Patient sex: F
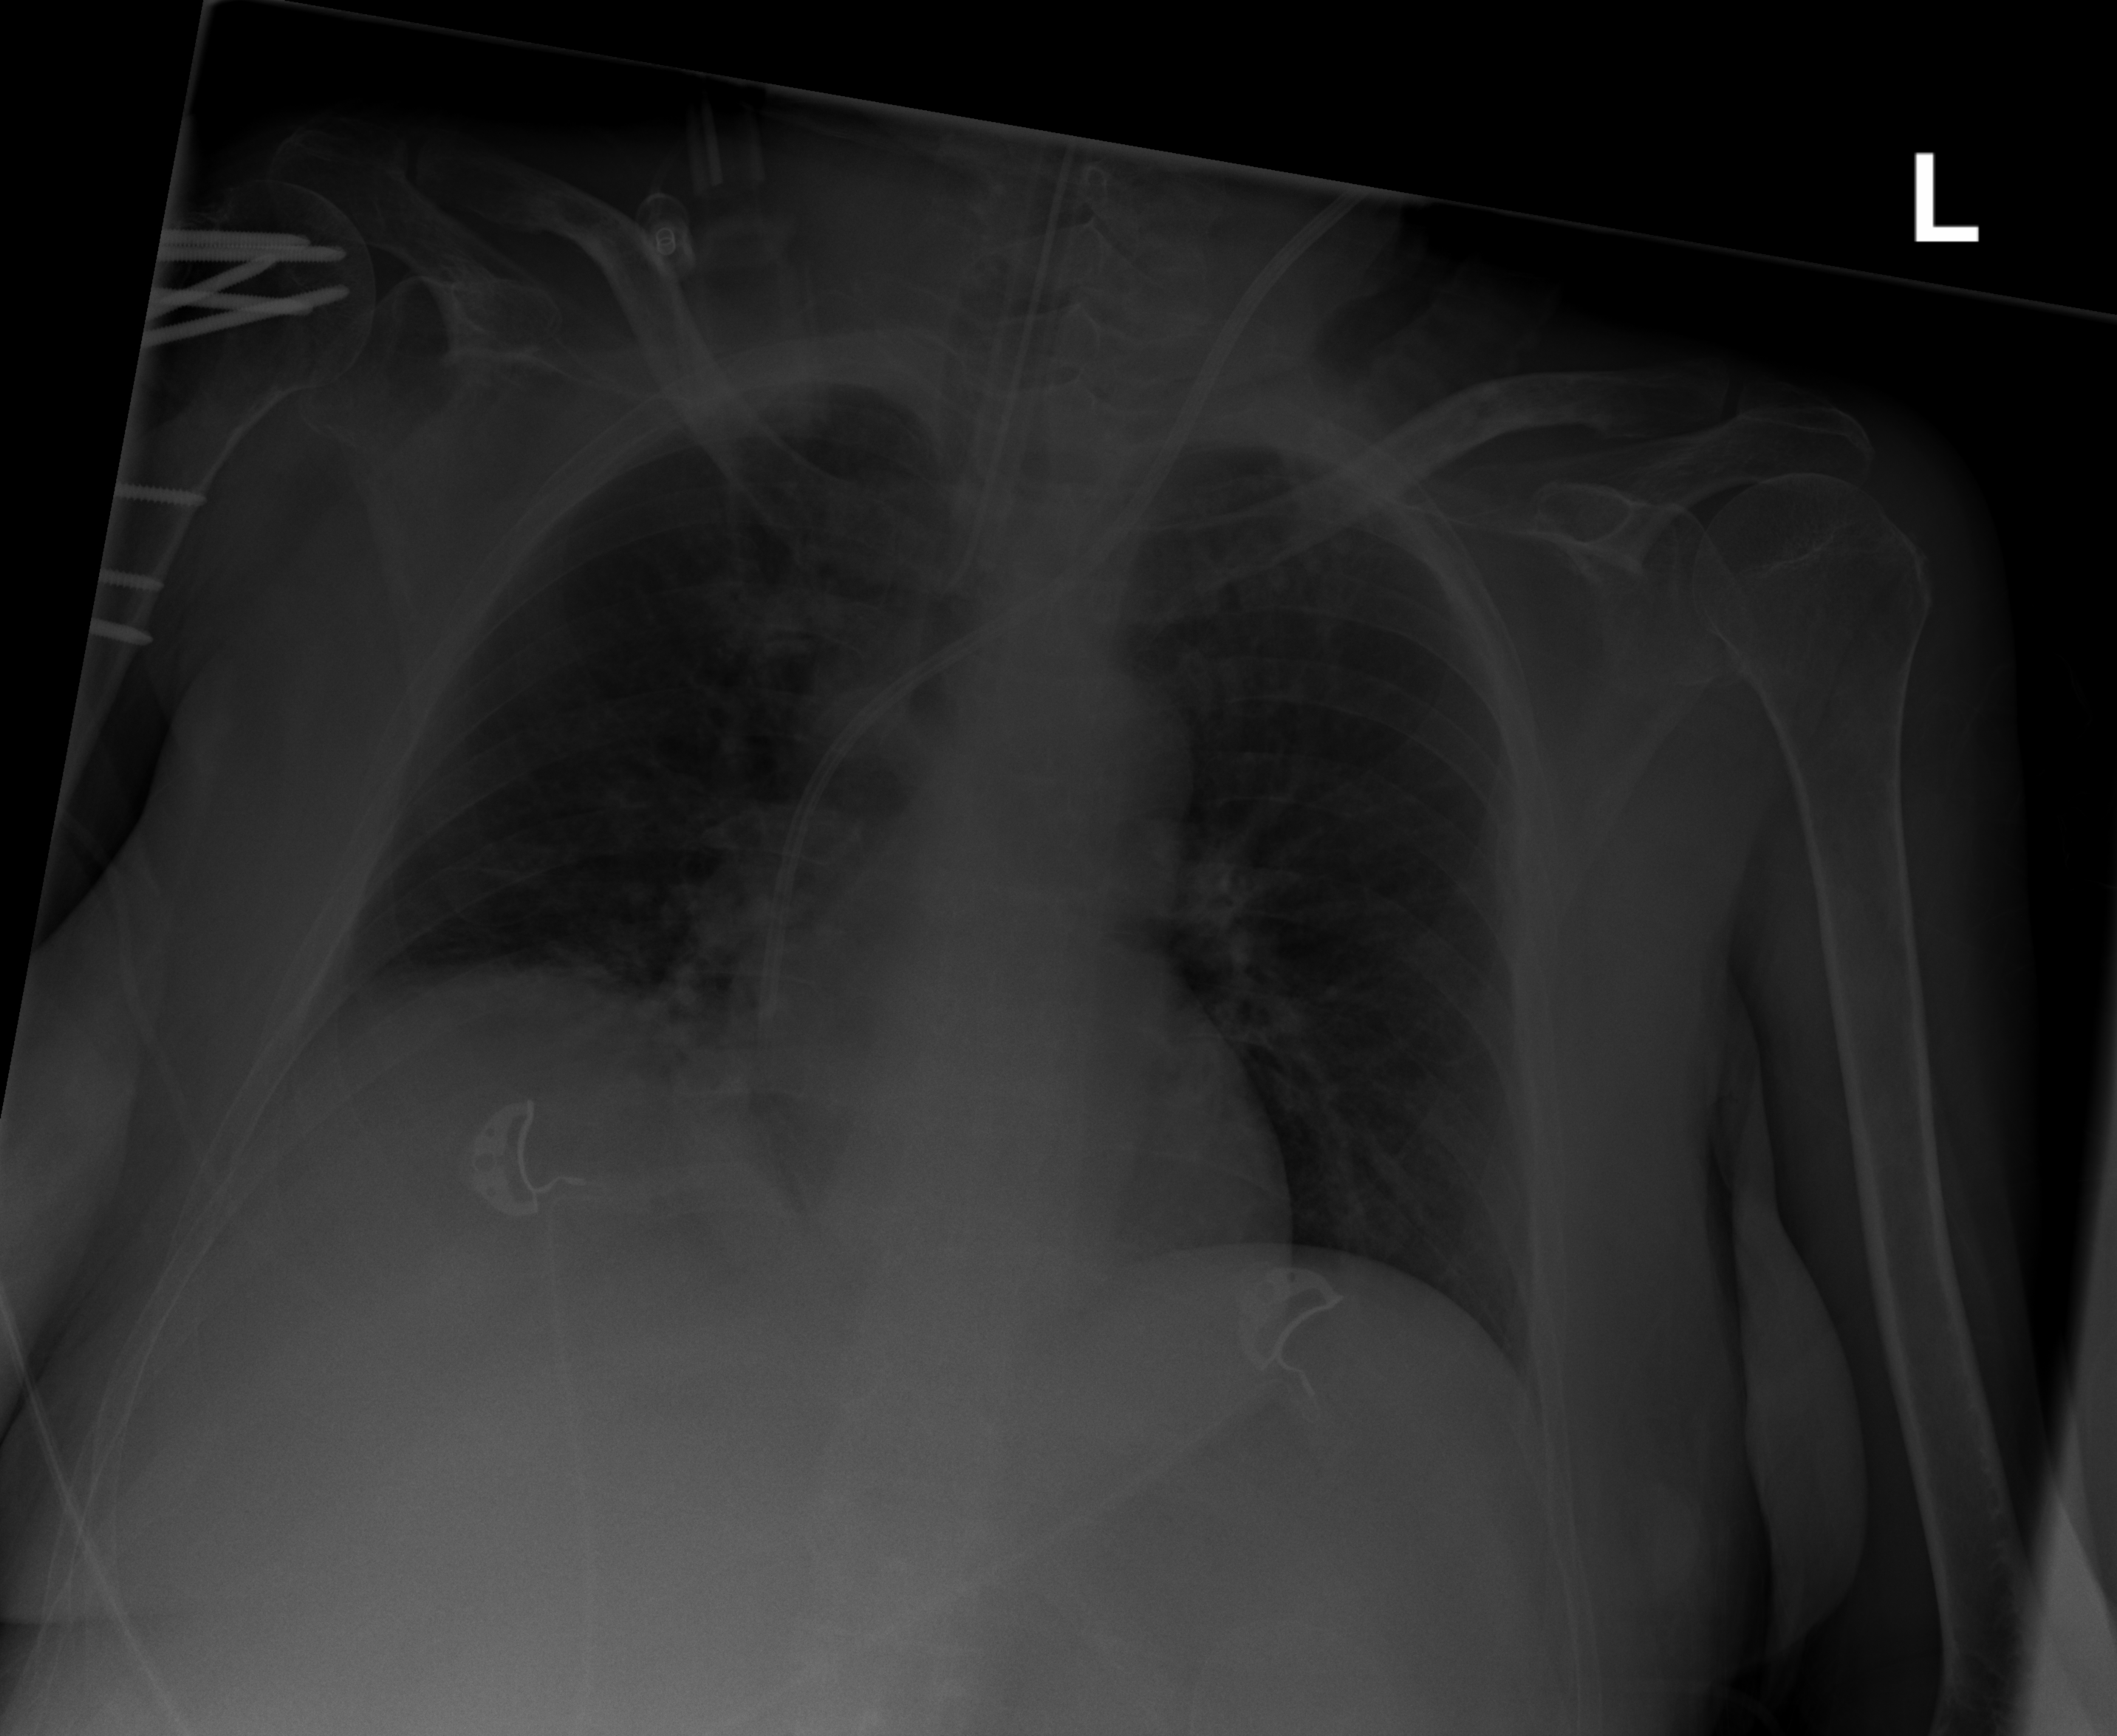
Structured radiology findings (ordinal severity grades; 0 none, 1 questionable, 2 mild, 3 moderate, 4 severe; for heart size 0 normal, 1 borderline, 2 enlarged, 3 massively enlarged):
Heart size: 0
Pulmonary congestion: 0
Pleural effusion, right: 1
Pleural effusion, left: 0
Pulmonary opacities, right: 0
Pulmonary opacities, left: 0
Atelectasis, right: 2
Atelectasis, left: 1